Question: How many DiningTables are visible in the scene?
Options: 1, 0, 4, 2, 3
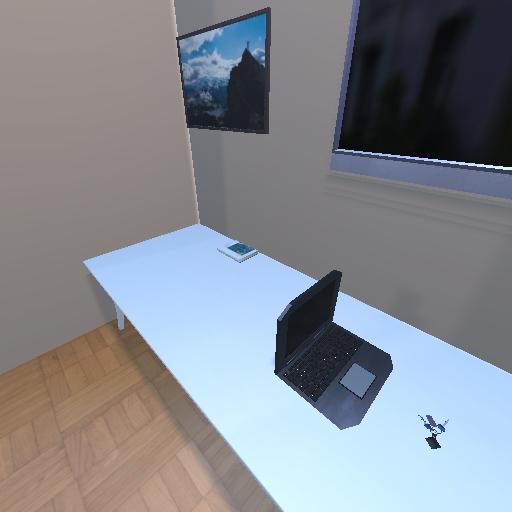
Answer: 1